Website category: university
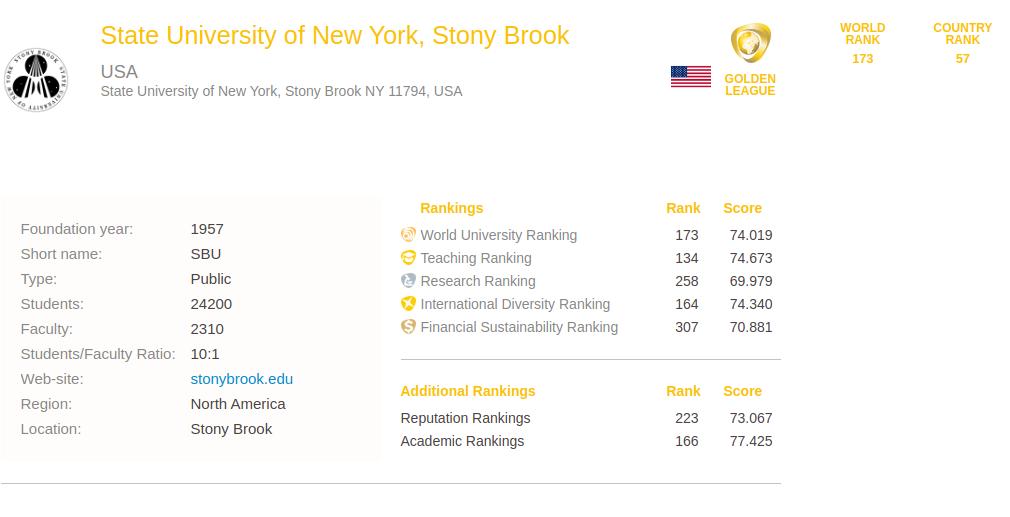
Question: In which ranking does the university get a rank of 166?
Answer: Academic Rankings

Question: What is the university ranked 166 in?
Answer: Academic Rankings

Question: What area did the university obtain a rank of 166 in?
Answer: Academic Rankings

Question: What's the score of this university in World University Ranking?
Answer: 74.019

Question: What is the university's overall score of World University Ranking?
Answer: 74.019

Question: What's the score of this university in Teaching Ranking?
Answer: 74.673

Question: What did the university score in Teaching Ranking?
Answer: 74.673

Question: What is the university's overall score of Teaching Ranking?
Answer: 74.673

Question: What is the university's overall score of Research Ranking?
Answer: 69.979

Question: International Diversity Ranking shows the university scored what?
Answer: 74.340

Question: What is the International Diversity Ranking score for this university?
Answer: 74.340

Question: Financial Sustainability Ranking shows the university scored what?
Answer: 70.881

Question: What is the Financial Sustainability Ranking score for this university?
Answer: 70.881

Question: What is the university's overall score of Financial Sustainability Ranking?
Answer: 70.881

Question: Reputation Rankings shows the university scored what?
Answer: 73.067

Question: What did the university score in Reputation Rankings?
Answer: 73.067

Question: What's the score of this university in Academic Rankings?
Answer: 77.425

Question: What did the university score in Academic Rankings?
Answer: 77.425

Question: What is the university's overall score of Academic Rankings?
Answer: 77.425

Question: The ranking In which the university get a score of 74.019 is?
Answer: World University Ranking

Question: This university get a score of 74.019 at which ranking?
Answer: World University Ranking

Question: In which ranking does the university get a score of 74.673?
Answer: Teaching Ranking

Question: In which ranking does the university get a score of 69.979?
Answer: Research Ranking

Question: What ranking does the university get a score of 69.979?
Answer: Research Ranking

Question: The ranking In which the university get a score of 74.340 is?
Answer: International Diversity Ranking

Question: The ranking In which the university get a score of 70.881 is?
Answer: Financial Sustainability Ranking

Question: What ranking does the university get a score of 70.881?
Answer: Financial Sustainability Ranking

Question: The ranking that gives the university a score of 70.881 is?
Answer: Financial Sustainability Ranking

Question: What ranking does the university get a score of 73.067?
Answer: Reputation Rankings

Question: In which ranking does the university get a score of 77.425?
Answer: Academic Rankings

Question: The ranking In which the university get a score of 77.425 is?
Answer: Academic Rankings